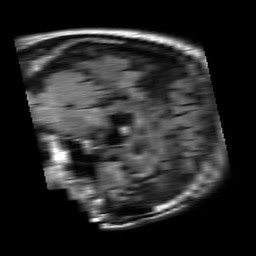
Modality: FLAIR
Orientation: sagittal
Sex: male
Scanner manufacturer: philips
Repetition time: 11 s
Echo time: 0.125 s